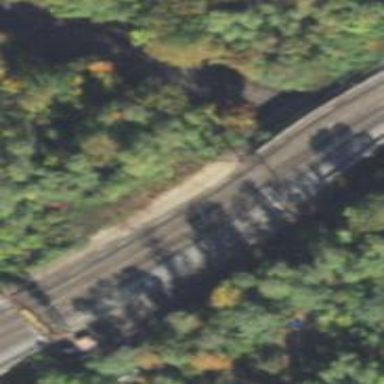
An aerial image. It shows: Bridge over electrified railway with contact line.